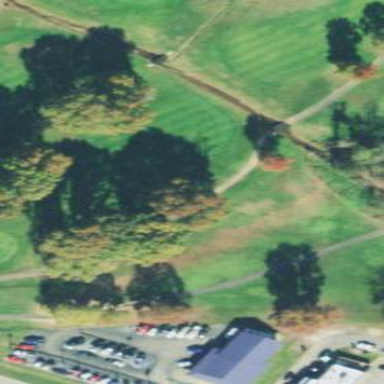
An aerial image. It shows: Grassy area designated as golf fairway.